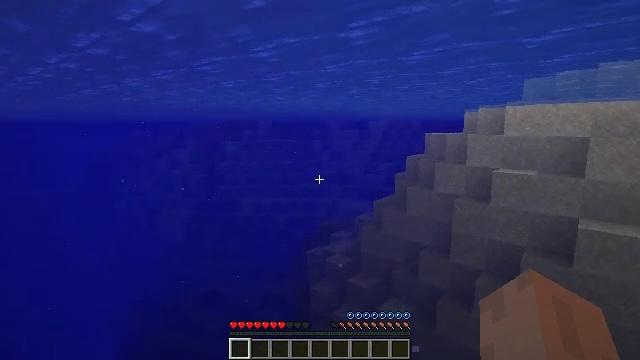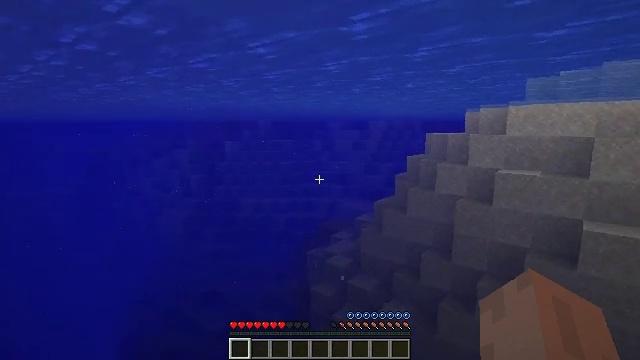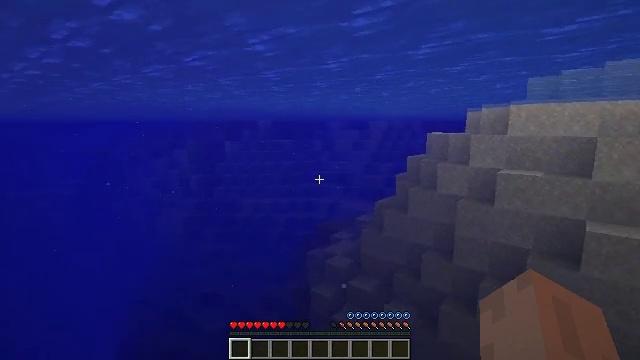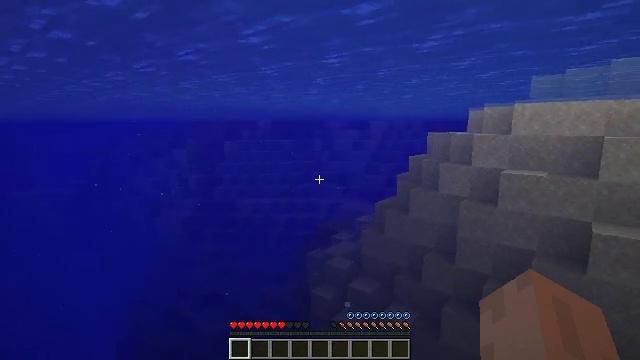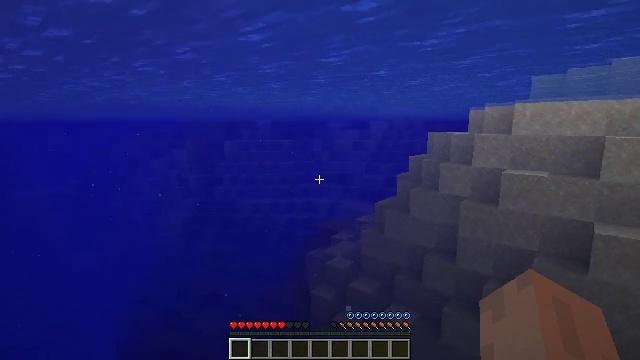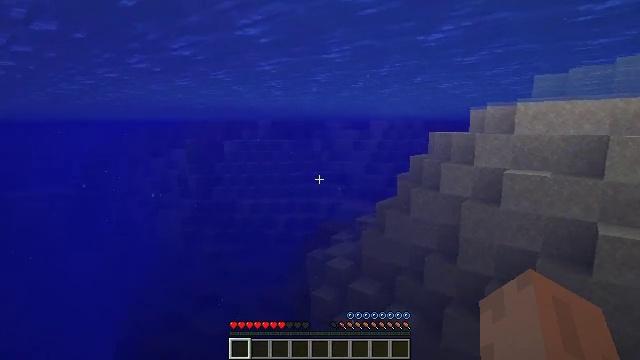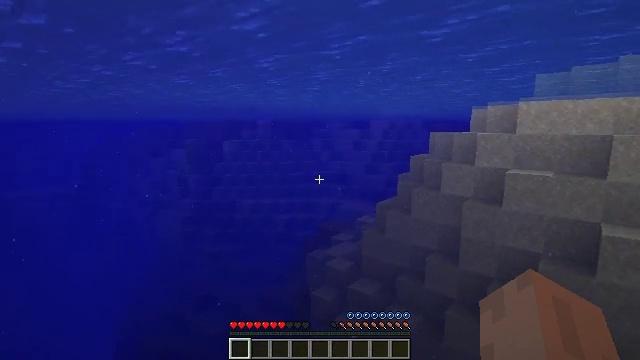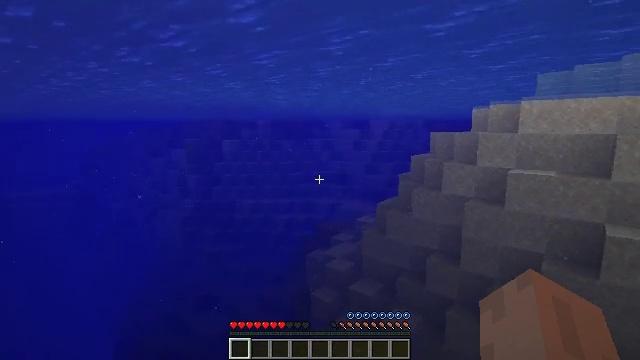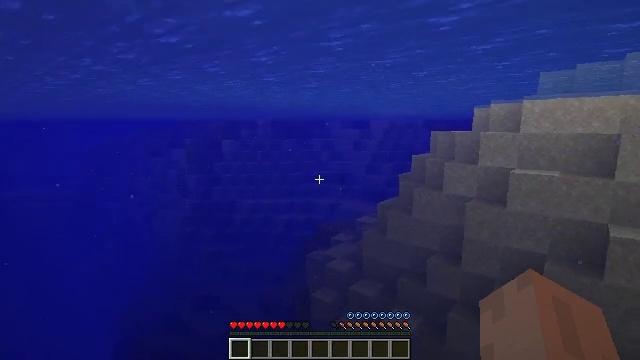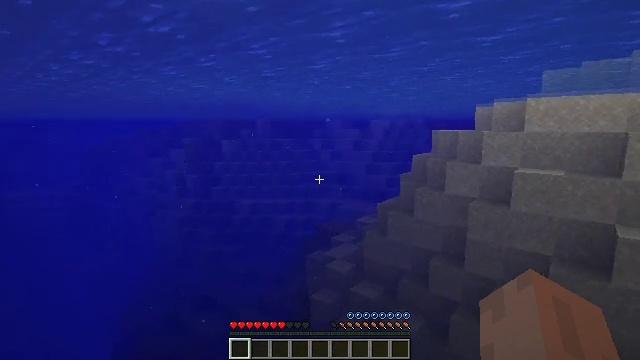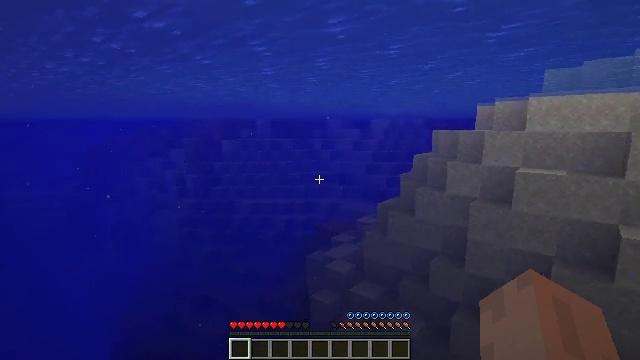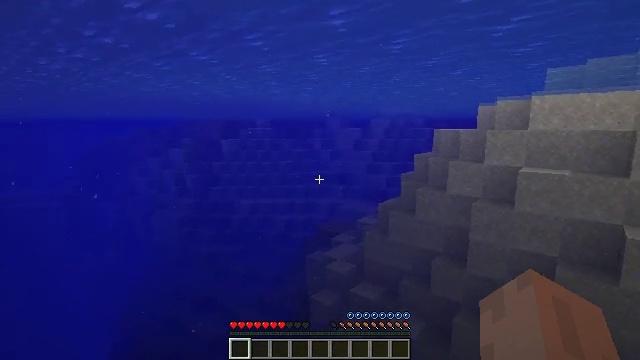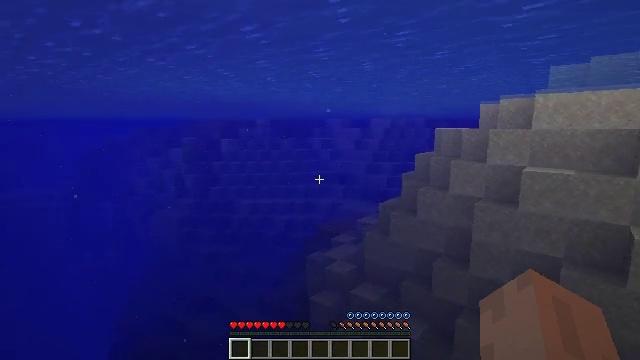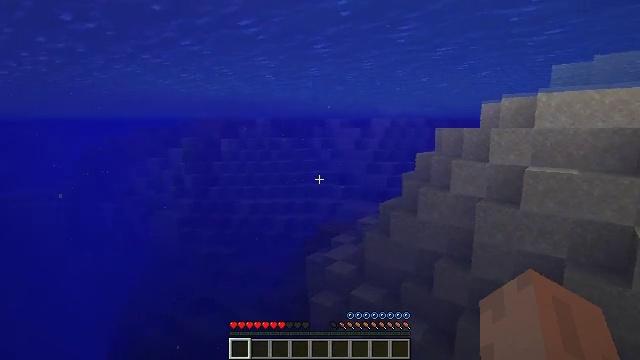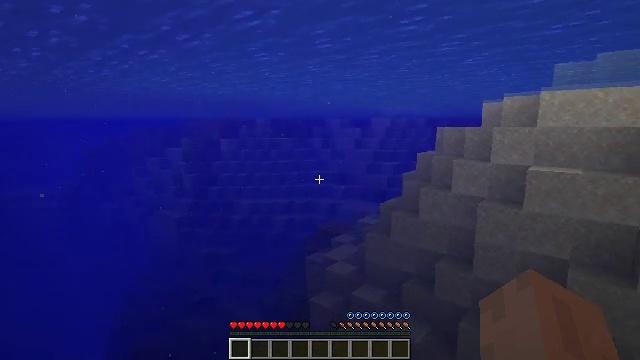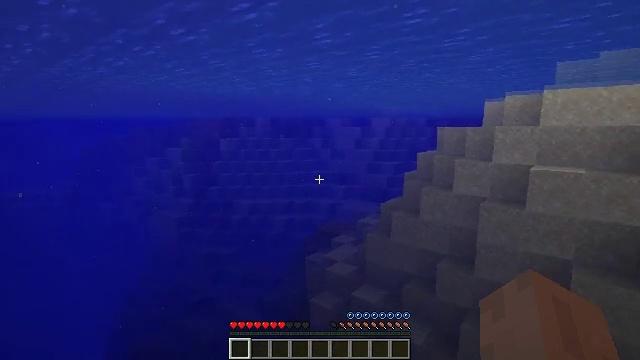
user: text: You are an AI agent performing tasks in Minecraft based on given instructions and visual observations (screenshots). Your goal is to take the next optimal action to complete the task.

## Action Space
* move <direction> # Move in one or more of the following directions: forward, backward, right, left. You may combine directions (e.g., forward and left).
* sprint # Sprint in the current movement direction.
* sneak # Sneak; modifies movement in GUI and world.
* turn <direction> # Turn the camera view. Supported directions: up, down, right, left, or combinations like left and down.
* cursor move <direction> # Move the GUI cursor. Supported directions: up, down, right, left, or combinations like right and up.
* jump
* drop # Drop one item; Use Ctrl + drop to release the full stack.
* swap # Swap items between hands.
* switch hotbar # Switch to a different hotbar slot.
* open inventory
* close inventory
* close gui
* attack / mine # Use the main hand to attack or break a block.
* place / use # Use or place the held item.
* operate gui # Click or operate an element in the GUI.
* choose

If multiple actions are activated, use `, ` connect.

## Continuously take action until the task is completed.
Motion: motion action
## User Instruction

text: Remove birch planks to collect them.
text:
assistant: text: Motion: move forward, attack / mine
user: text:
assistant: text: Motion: move forward, attack / mine
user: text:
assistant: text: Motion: move forward, attack / mine
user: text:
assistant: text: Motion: move forward, attack / mine
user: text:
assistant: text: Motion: move forward, attack / mine
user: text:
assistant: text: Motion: move forward, attack / mine
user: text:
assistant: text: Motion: move forward, attack / mine
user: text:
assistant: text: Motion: move forward, attack / mine
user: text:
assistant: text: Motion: move forward, attack / mine
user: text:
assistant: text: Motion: move forward, attack / mine
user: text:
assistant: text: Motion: move forward, attack / mine
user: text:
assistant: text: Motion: move forward, attack / mine
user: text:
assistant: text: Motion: move forward, attack / mine
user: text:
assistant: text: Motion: move forward, attack / mine
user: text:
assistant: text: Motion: move forward, attack / mine
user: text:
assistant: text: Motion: move forward, attack / mine
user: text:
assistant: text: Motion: move forward, attack / mine
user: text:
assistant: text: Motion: move forward, attack / mine
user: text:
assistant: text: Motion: move forward, attack / mine
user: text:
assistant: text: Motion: move forward, attack / mine
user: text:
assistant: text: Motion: move forward, attack / mine
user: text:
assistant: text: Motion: move forward, attack / mine
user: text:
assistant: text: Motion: move forward, attack / mine
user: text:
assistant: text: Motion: move forward, attack / mine
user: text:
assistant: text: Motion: move forward, attack / mine
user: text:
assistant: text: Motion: move forward, attack / mine
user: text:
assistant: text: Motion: move forward, attack / mine
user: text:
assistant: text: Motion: move forward, attack / mine
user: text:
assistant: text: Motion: move forward, attack / mine
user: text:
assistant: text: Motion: move forward, attack / mine